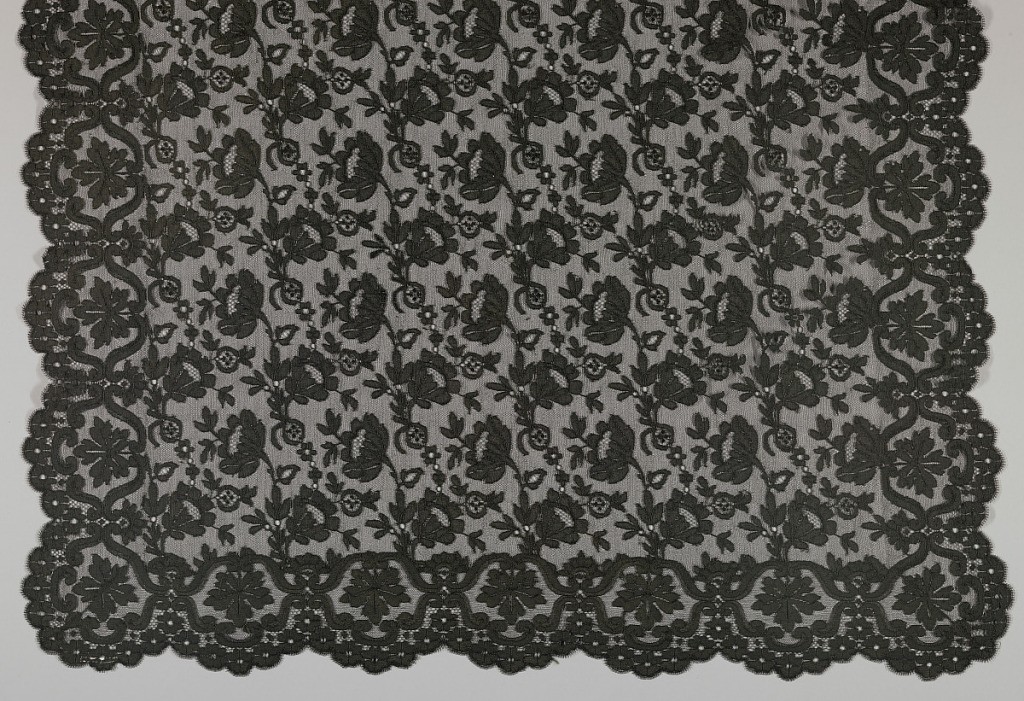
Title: Scarf
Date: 19th century
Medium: silk Technique: machine knit
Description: Scarf in a dense Chantilly-type pattern of flowers and sprigs with a scalloped border of scrolls and leaves.